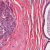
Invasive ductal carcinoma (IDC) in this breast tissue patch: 0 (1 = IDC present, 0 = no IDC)